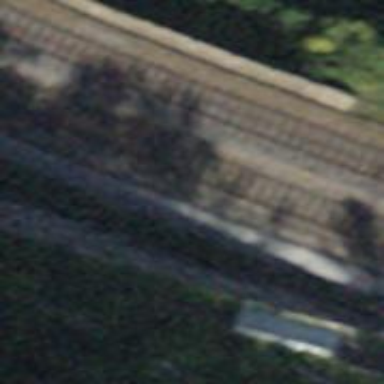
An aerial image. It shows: Single railway track with electrification through contact line.